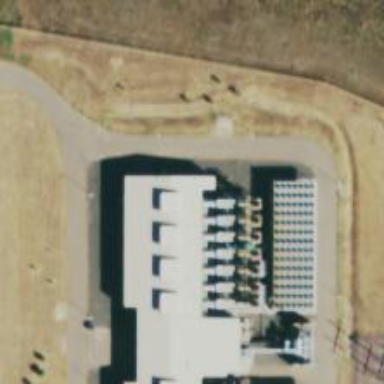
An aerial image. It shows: Gas-powered generator.